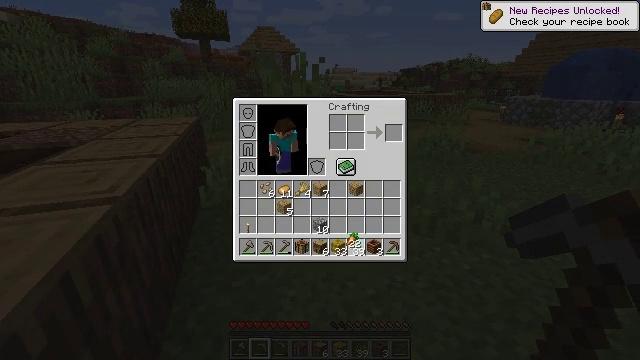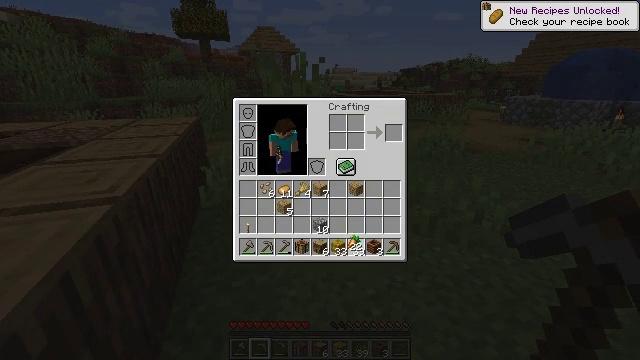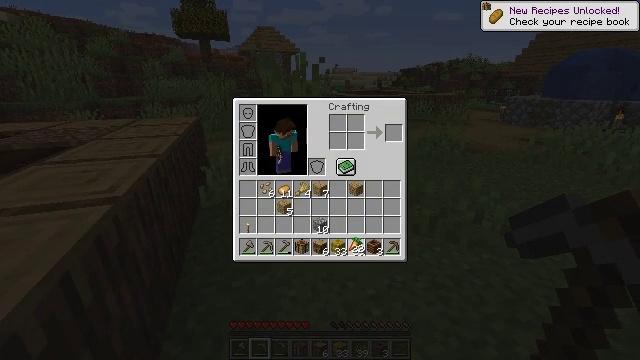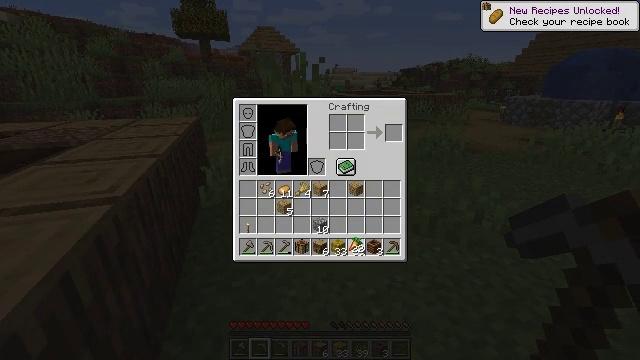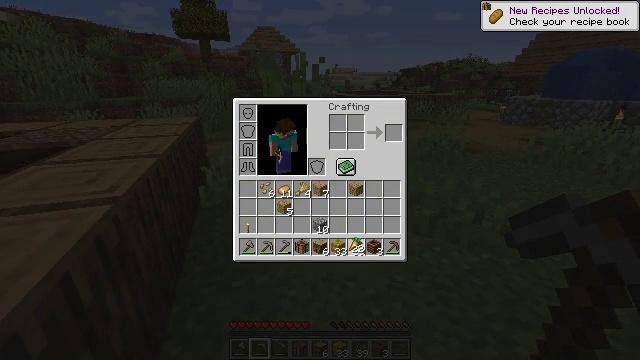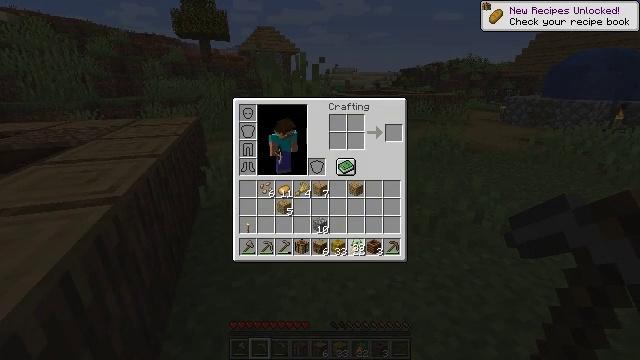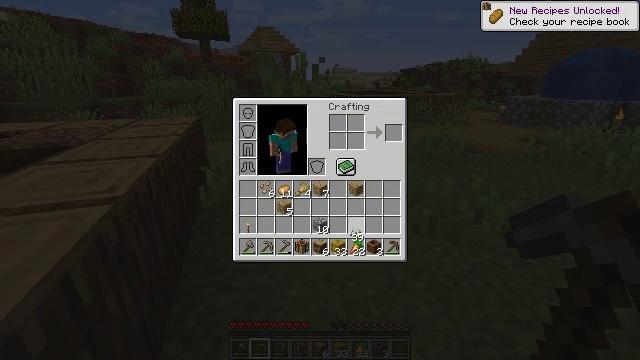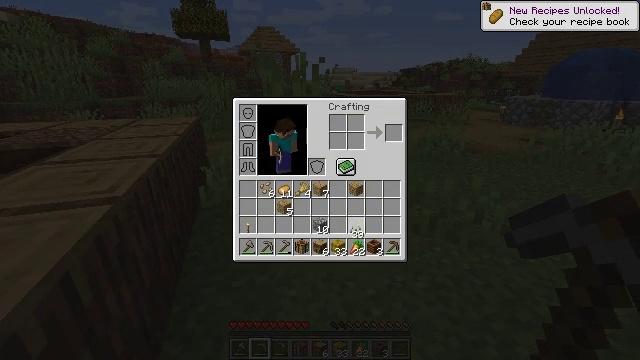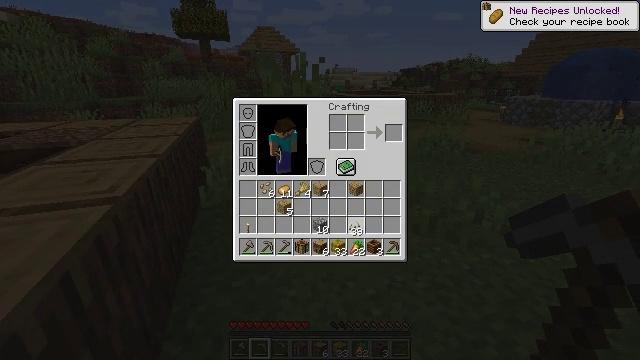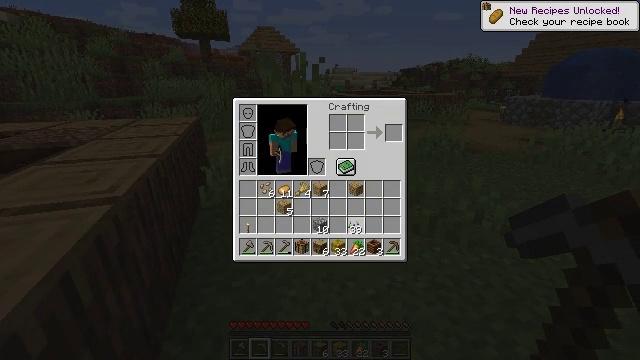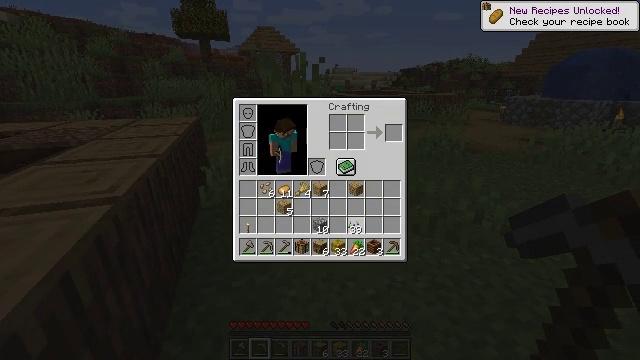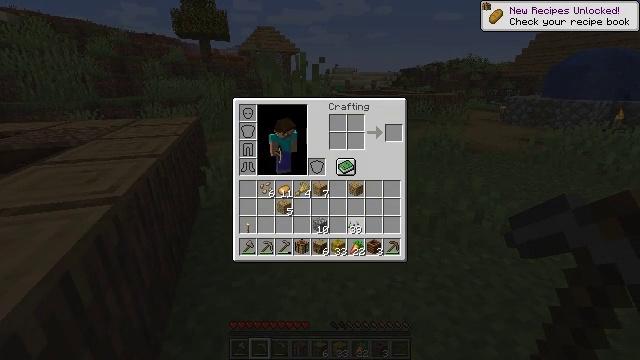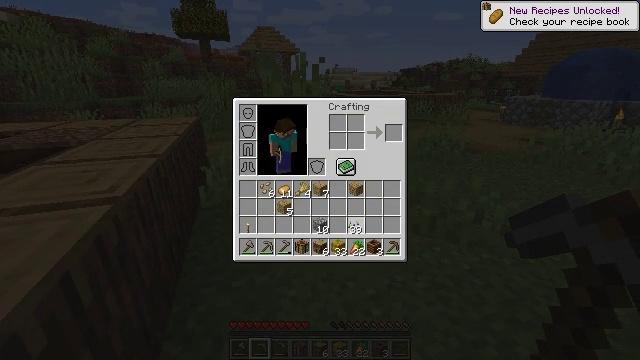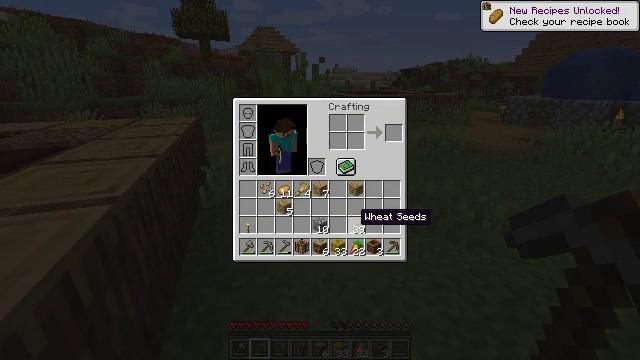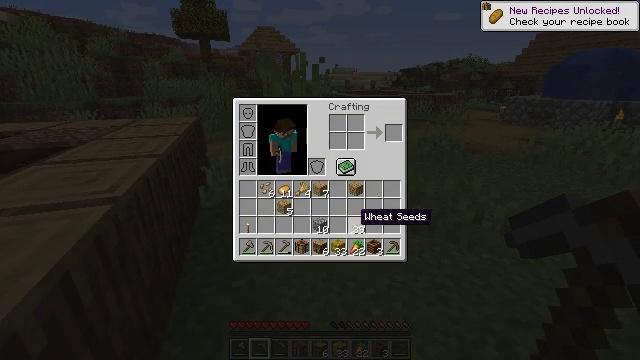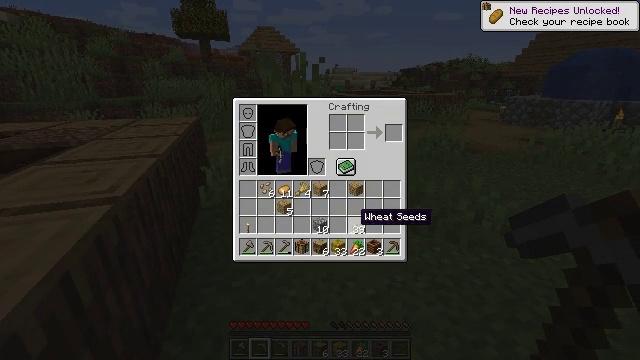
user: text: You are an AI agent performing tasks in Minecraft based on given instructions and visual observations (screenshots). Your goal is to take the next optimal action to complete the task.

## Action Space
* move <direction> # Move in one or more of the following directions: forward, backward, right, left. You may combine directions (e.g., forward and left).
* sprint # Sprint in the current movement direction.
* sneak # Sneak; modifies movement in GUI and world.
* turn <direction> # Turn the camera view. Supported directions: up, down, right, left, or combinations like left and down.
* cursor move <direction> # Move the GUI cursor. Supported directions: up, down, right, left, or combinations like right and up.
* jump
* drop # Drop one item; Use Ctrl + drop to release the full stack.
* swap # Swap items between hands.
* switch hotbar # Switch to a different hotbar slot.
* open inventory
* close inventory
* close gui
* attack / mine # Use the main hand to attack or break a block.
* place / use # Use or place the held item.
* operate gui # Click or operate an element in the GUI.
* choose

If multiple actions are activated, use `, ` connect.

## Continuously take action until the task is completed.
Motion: motion action
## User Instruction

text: Break the yellow bed.
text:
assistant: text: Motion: no_op
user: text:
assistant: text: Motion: operate gui
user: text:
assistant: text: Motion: operate gui
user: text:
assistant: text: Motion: operate gui
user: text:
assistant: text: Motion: no_op
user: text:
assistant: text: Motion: cursor move up
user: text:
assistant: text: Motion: no_op
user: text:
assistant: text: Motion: no_op
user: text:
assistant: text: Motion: no_op
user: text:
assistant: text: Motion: operate gui
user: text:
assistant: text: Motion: operate gui
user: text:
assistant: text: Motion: operate gui
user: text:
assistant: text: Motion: no_op
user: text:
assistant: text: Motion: no_op
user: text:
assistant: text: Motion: no_op
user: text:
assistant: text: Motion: no_op
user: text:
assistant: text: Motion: close inventory
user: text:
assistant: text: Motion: turn up, close inventory
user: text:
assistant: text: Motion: turn up, close inventory
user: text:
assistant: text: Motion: move forward, turn up
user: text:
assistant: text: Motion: move forward, sprint
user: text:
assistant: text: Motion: move forward, sprint
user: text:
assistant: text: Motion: move forward, sprint
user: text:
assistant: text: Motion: move forward, sprint
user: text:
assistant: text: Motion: move forward, sprint
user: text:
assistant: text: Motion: move forward, sprint, jump
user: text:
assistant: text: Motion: move forward, sprint, jump
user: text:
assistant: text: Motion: move forward, sprint, jump
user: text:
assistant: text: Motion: move forward, sprint, jump
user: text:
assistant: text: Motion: move forward, sprint, jump